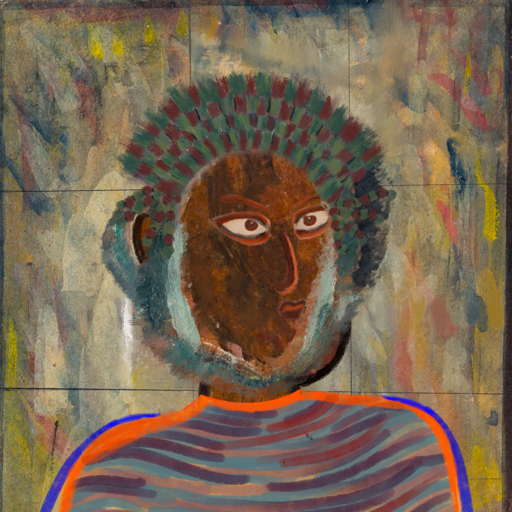
Background: GypsyMother, Head And Neck Side: Mosgoul, Face Side: Roy_Bahadur, Bust: Experience, Hair Side: Boggyland, Head Accessory: After_Raid_Crown, Second Necklace: Blank, Necklace: Blank, Baby: Blank